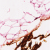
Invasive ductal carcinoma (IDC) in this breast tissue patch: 0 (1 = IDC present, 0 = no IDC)